RGB frame:
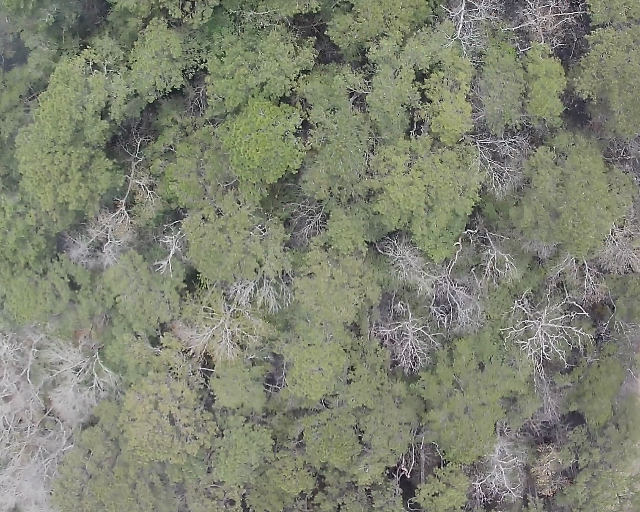
Thermal frame:
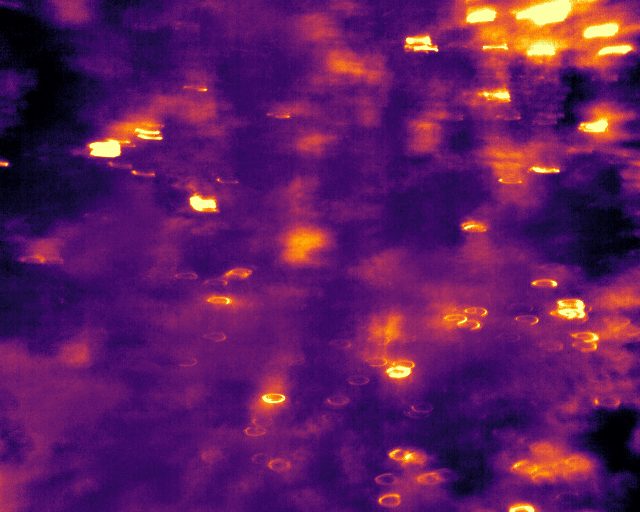
Captured: 2026-02-26 03:06:56
Pixels at or above 80 °C: 0 (fraction of frame: 0)